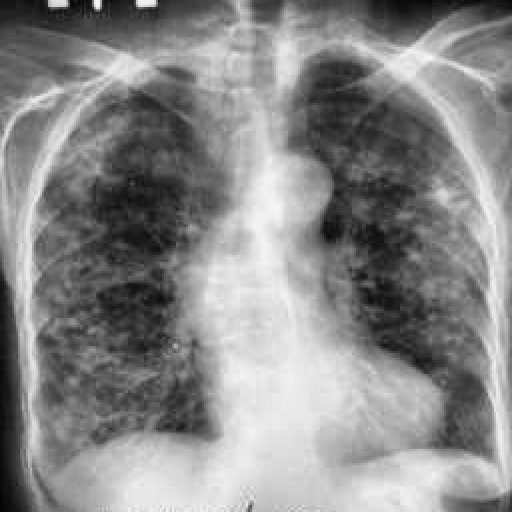
Finding: TUBERCULOSIS